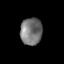
Tissue: prostate
Cell type: T cells
Senescence score: 0.33
Nuclear area (px): 575
Mean DAPI intensity: 117.917